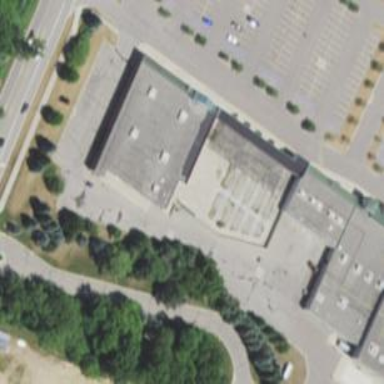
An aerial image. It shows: Building that serves as garden center.